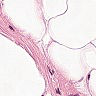
Metastatic tissue present: no